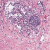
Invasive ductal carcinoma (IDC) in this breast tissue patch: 0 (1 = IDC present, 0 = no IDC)